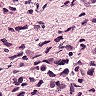
Metastatic tissue present: yes